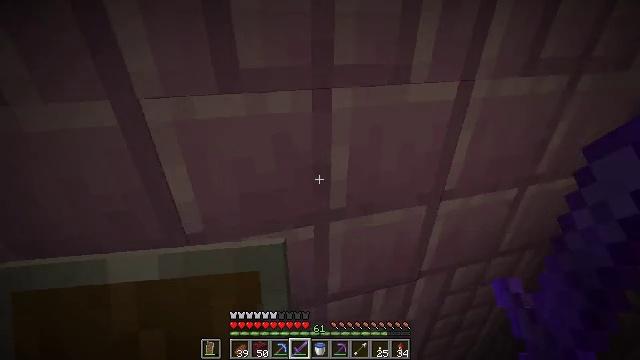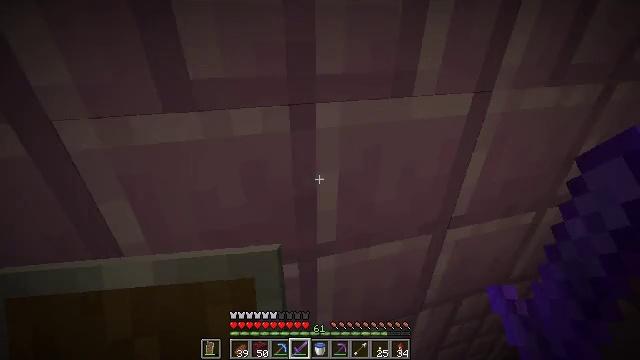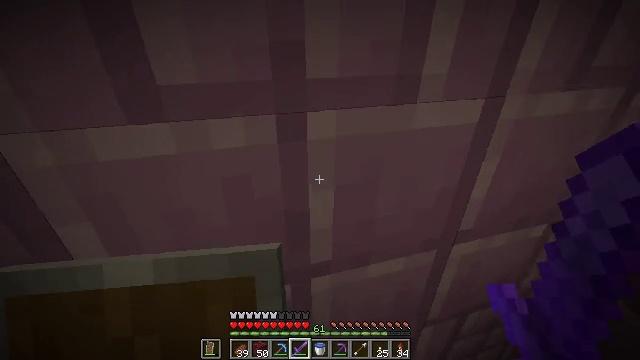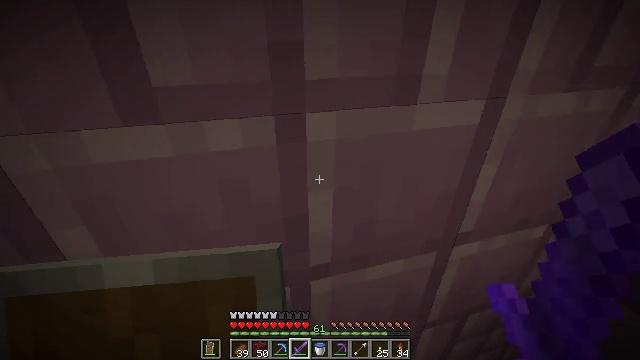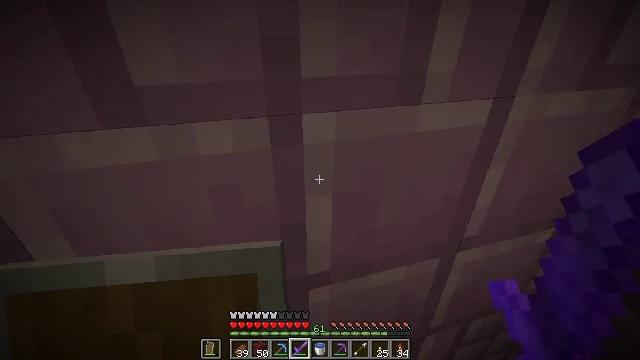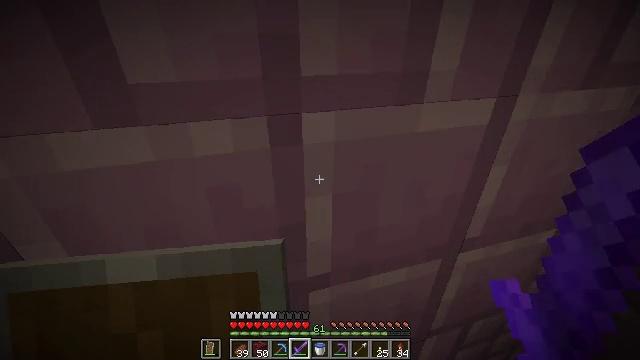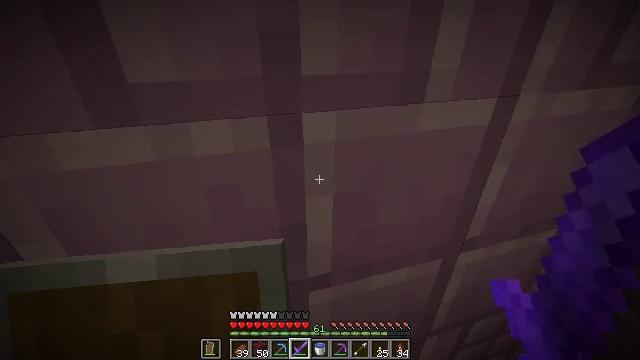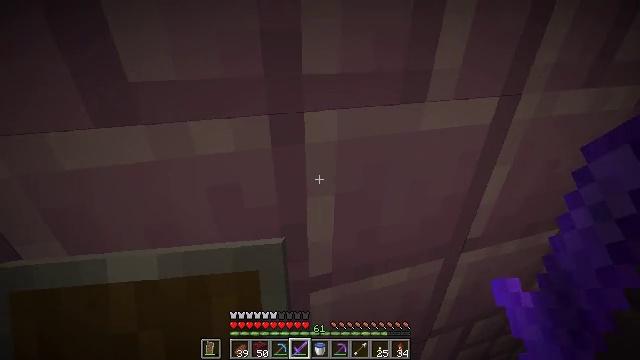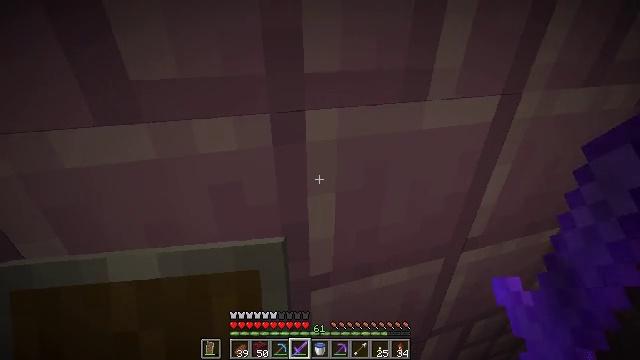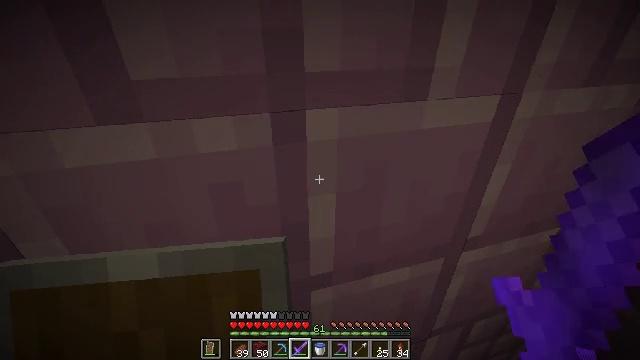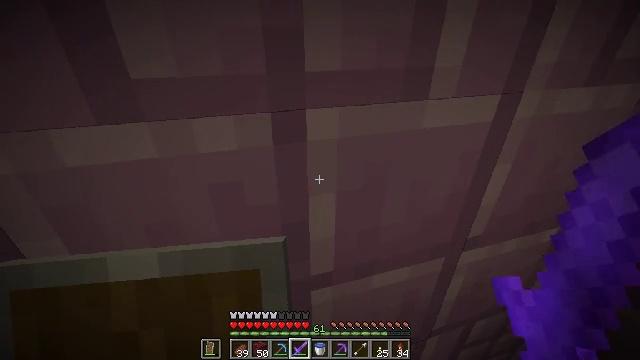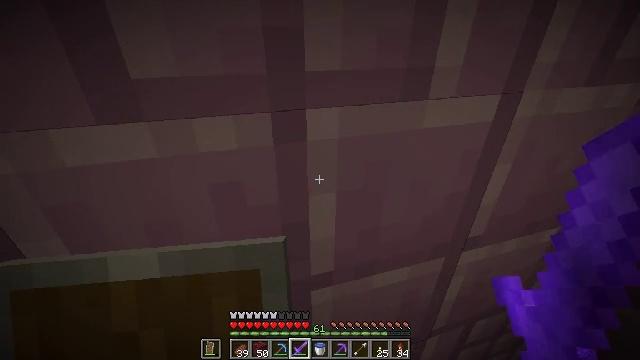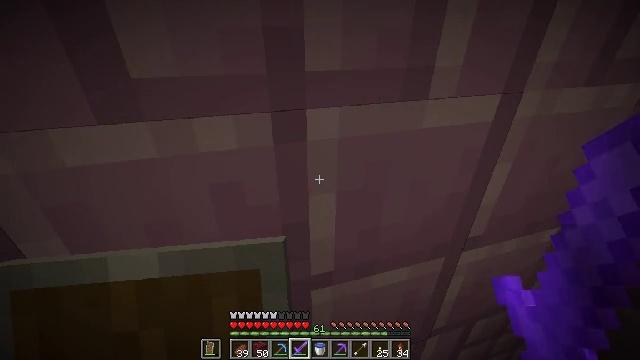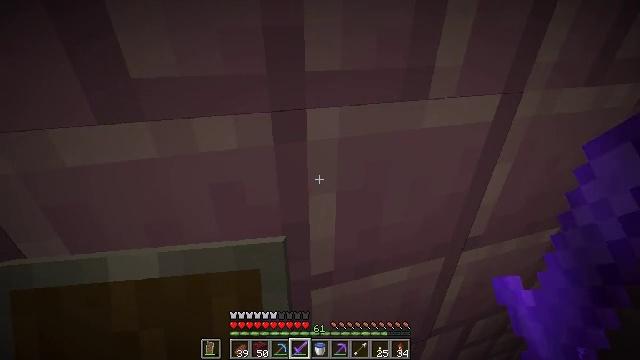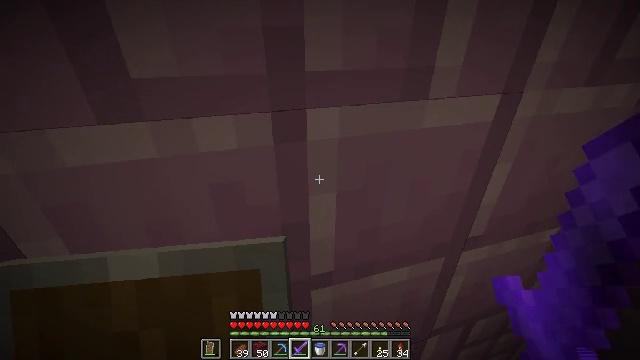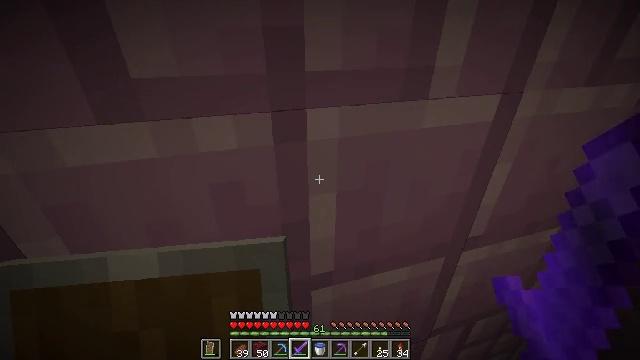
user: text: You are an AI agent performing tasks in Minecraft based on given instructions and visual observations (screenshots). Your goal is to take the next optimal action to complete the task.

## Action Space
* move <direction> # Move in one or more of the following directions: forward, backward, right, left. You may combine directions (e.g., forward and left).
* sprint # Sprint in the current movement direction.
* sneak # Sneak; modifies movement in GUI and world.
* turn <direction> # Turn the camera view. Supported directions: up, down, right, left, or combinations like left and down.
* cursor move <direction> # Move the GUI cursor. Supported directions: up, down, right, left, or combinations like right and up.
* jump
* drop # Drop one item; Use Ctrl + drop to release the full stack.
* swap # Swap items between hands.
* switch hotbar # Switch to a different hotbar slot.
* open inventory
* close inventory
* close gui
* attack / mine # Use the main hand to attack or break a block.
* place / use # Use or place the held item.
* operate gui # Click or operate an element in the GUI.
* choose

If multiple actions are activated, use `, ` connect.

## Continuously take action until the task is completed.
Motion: motion action
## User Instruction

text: Obtain a purpur slab from the End.
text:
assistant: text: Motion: no_op
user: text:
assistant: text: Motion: no_op
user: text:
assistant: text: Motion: no_op
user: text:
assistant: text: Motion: no_op
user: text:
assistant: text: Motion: no_op
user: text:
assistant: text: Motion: no_op
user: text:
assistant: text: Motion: no_op
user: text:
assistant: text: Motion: no_op
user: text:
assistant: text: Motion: no_op
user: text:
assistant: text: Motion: no_op
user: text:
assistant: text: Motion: no_op
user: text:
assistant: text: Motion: no_op
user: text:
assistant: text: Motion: no_op
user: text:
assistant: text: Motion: no_op
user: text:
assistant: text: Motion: no_op
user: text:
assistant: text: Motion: no_op
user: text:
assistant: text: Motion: no_op
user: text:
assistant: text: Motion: no_op
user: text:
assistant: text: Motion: no_op
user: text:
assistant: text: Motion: no_op
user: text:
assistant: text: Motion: no_op
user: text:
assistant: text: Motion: no_op
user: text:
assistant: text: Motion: no_op
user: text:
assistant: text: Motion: no_op
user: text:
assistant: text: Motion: no_op
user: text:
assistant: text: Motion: no_op
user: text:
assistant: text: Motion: no_op
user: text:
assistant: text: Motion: no_op
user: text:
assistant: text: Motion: no_op
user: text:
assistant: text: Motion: no_op